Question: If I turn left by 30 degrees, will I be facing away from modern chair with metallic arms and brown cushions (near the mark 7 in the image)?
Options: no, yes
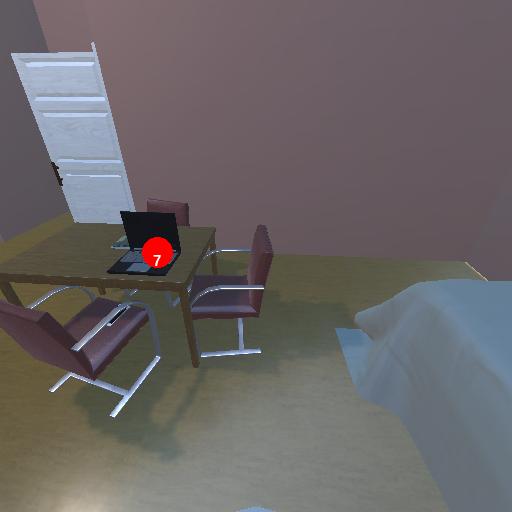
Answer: no